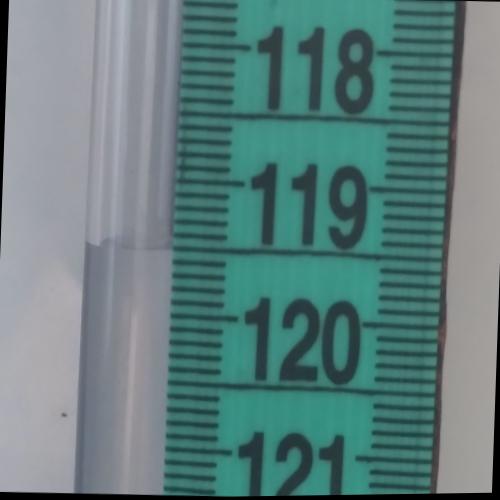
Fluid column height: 119.5 cm